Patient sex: M
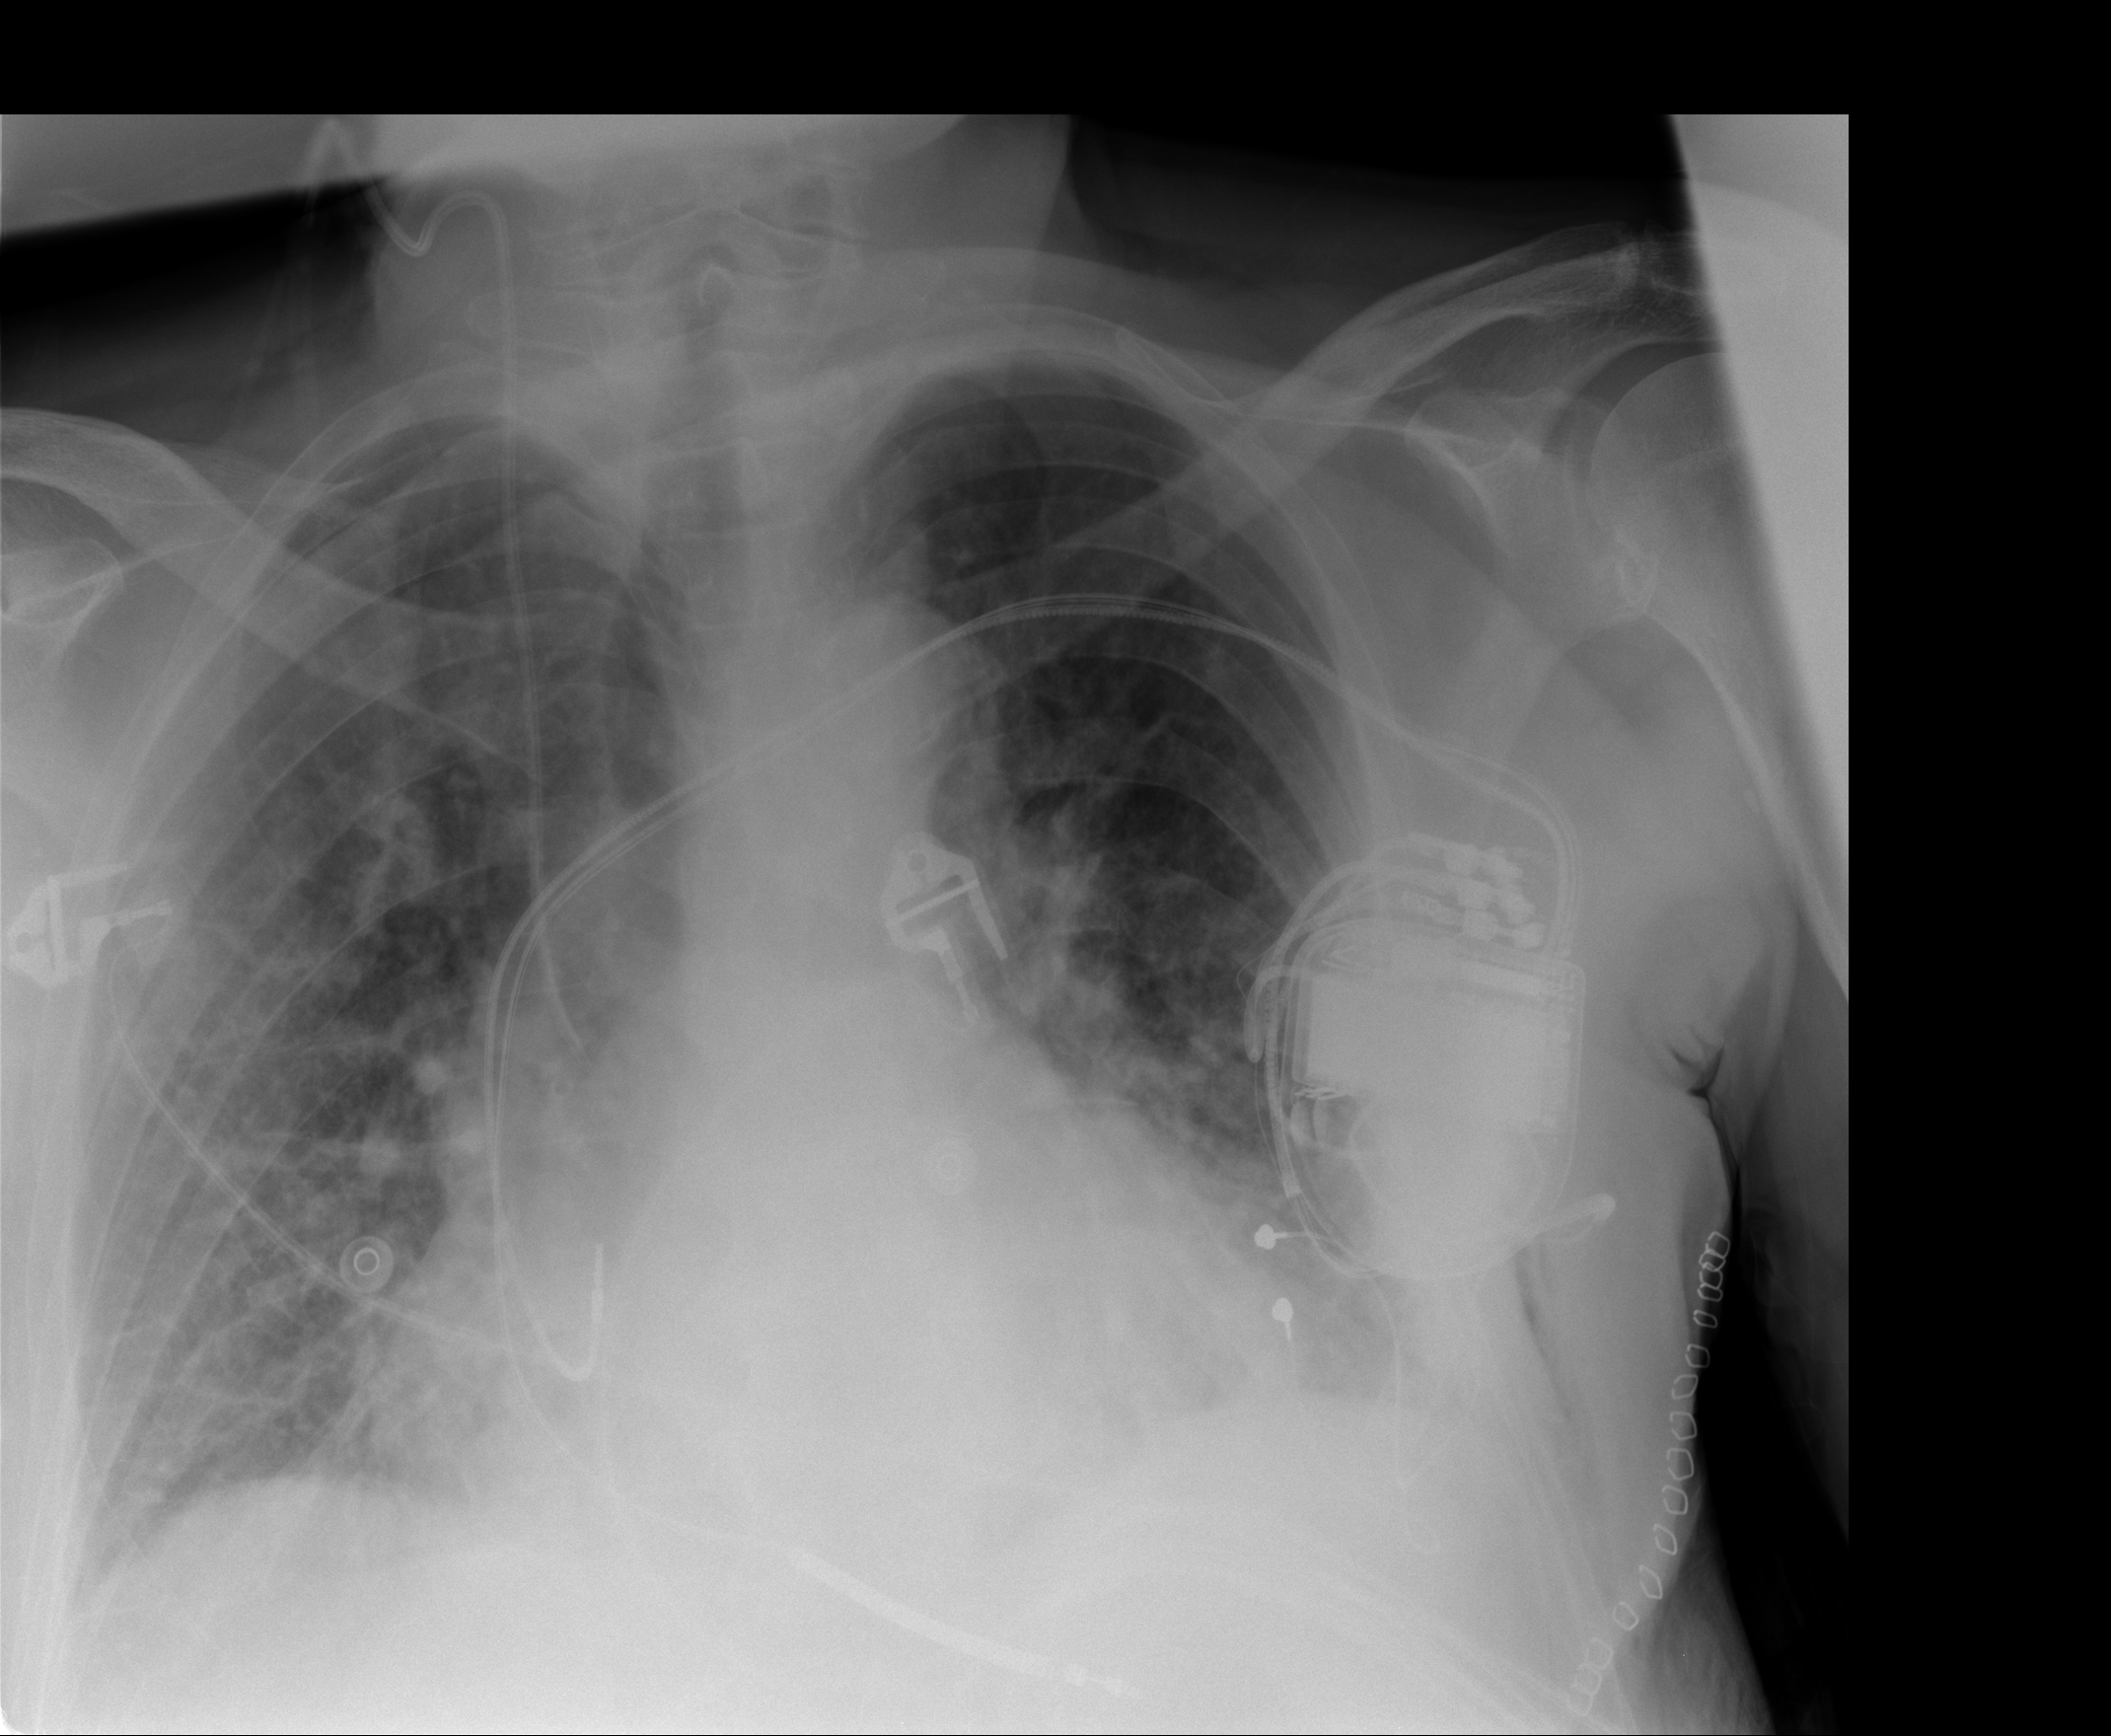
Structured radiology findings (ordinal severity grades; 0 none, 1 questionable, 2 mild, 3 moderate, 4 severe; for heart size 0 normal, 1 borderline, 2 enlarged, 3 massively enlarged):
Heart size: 2
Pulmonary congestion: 2
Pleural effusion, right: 0
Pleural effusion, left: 1
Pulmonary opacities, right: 1
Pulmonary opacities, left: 1
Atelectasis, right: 2
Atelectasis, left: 2